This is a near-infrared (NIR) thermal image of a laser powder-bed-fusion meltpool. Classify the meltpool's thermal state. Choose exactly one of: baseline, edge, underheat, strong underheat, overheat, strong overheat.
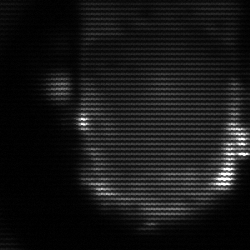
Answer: baseline